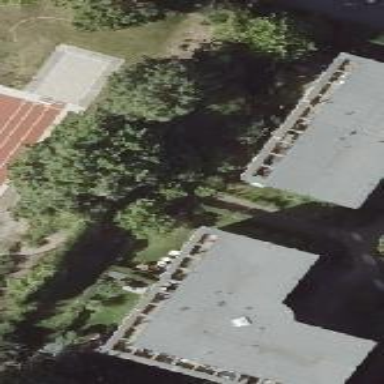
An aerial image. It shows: View of apartment building.